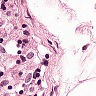
Metastatic tissue present: no